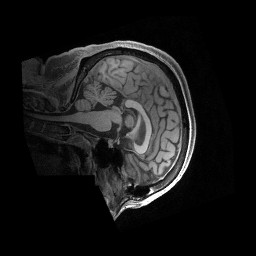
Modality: T1w
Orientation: sagittal
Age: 36
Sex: male
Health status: ill
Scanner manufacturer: siemens
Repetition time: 2.4 s
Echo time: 0.00231 s